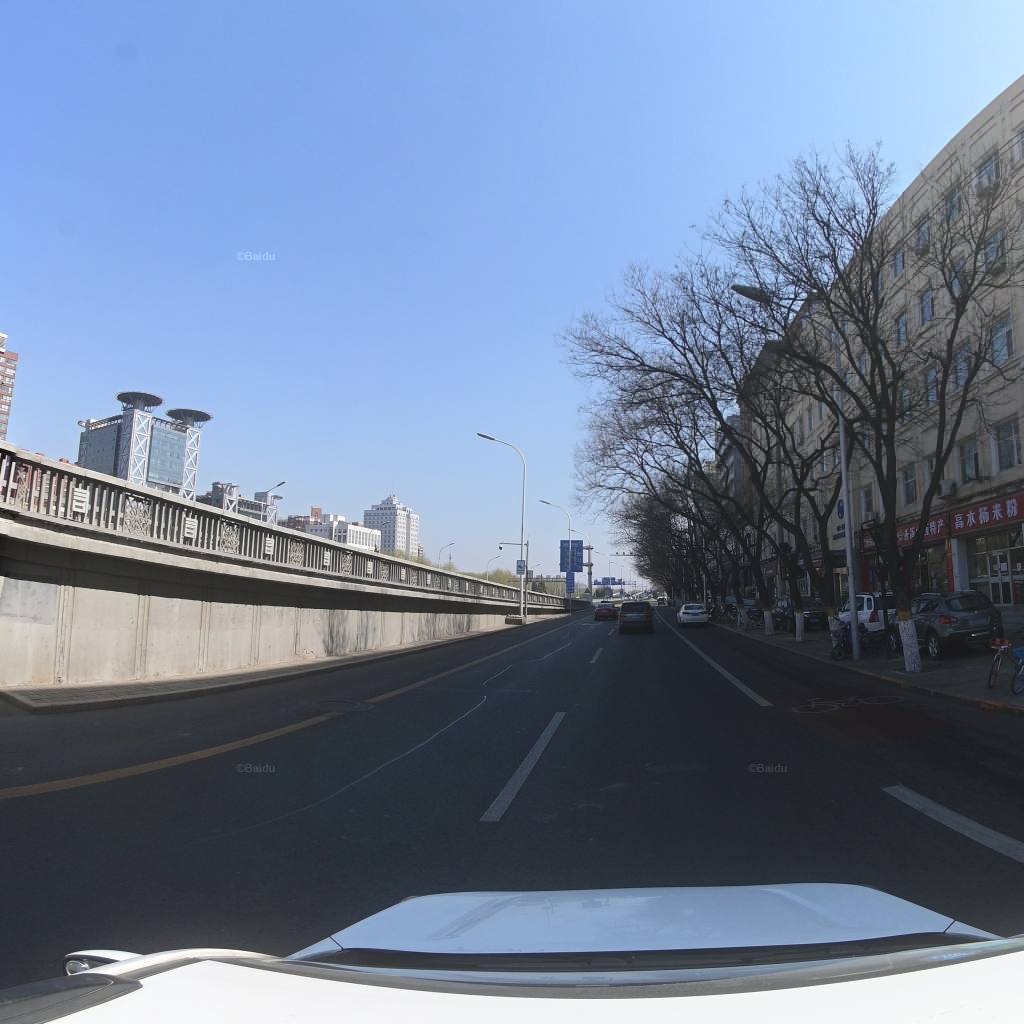
Region: Fengtai
Road damage annotations: longitudinal patch, longitudinal patch, longitudinal patch